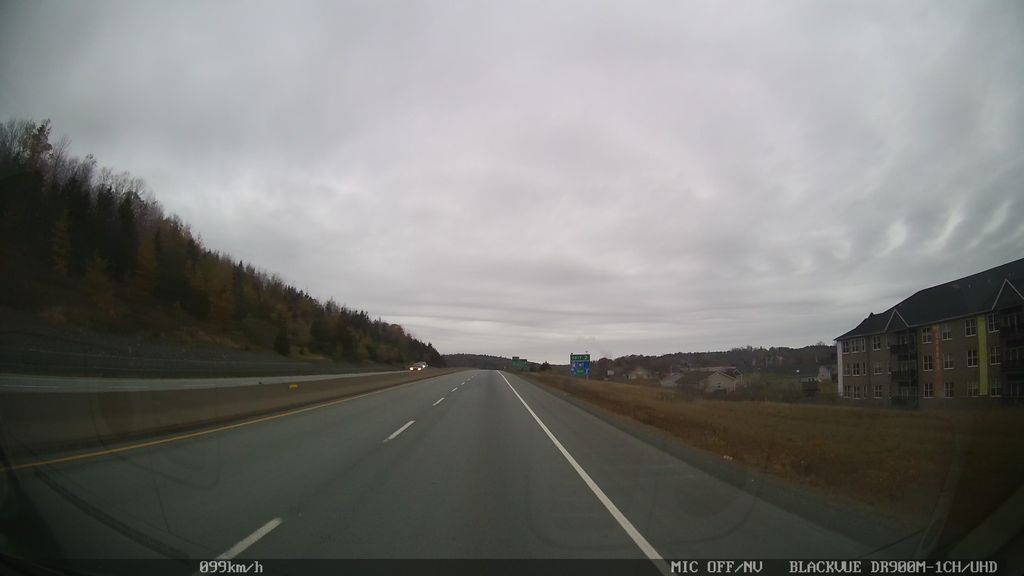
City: halifax